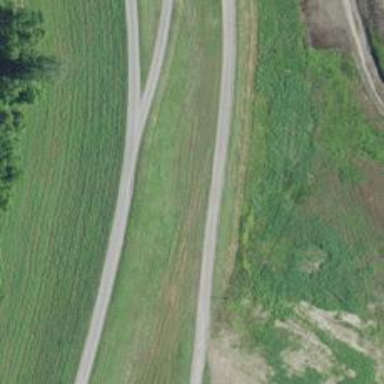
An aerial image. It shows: Unclassified road along levee embankment.